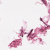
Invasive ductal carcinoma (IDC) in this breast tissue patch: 0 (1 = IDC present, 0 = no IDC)